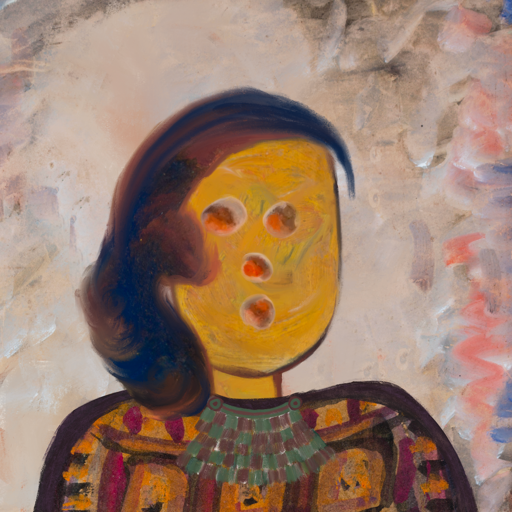
Background: Roy_Bahadur, Head And Neck Front: After_Raid, Face Front: Rupkatha, Bust: Doll, Hair Front: Mother_And_Son_Son, Head Accessory: Blank, Second Necklace: After_Raid, Necklace: Blank, Baby: Blank